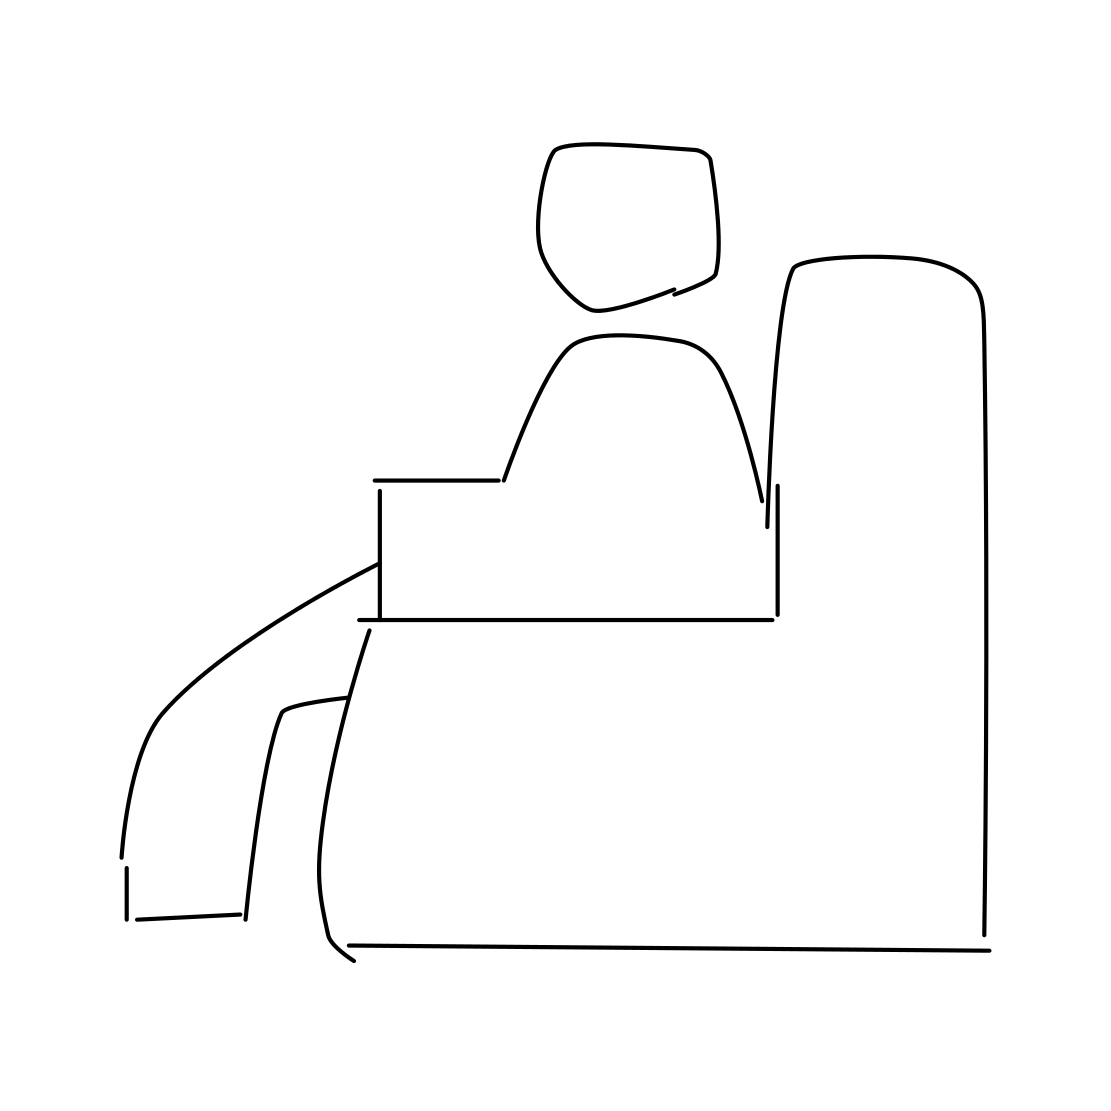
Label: person sitting